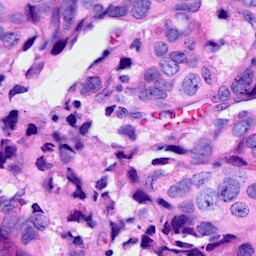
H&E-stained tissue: Breast